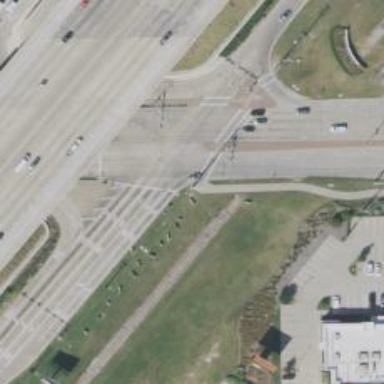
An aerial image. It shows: Secondary road with separate sidewalk.